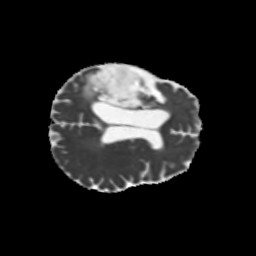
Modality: MD
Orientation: axial
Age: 63
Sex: female
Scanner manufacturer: siemens
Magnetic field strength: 3 T
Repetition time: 5.25 s
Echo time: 0.08 s